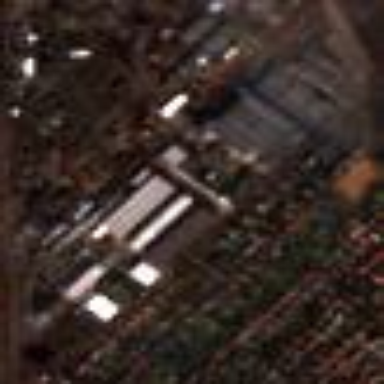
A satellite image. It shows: Industrial area.